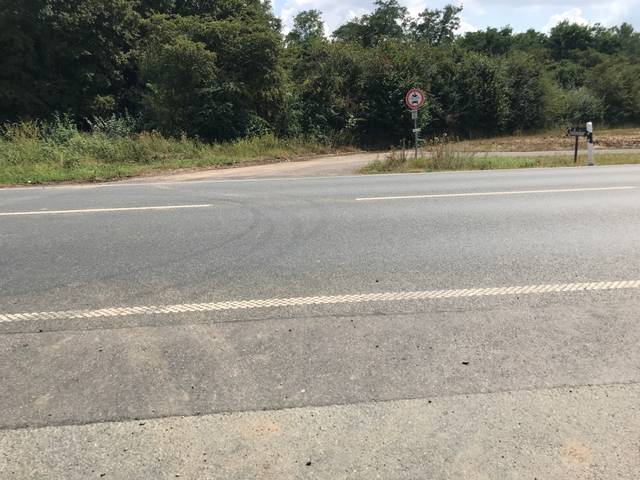
Region: Germany
Coordinates: 50.413, 8.841